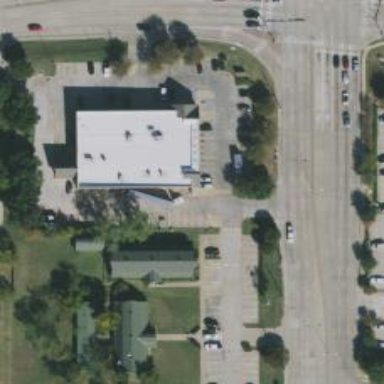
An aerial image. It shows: Pharmacy providing healthcare services.